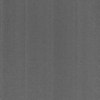
Label: dusty